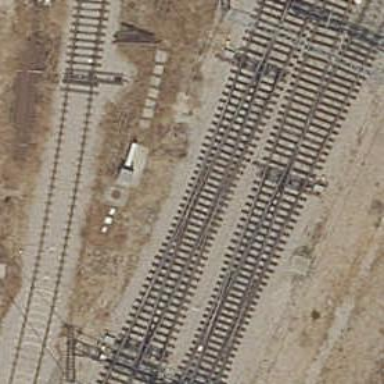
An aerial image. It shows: Railway track with contact line for electrification.